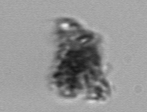
Label: detritus